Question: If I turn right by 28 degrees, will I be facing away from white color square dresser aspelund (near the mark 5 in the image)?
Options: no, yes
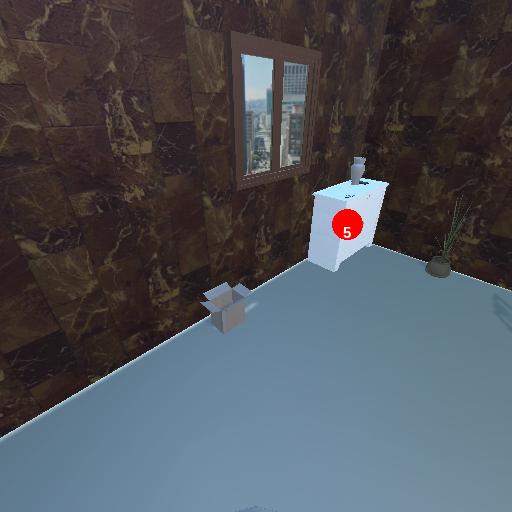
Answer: no